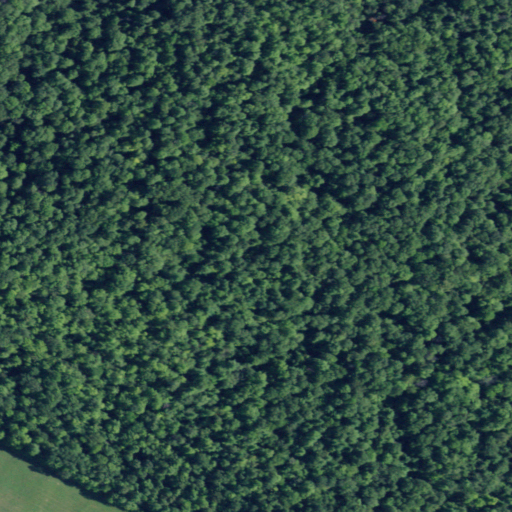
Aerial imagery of mountain in New York named Ore Bed Hill containing deciduous forest, evergreen forest, and pasture